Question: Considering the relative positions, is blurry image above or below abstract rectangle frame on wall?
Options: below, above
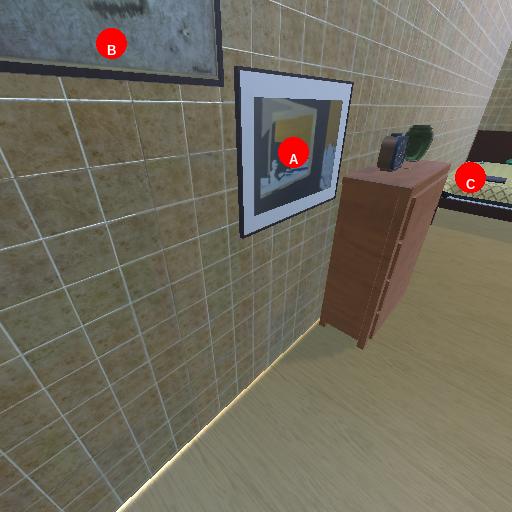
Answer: below